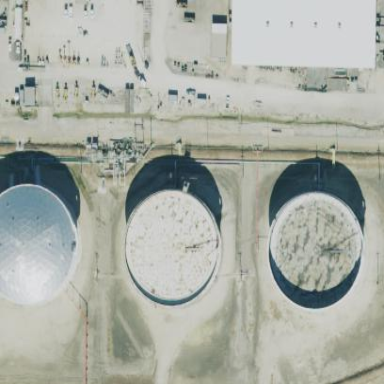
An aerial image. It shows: Storage tank building.